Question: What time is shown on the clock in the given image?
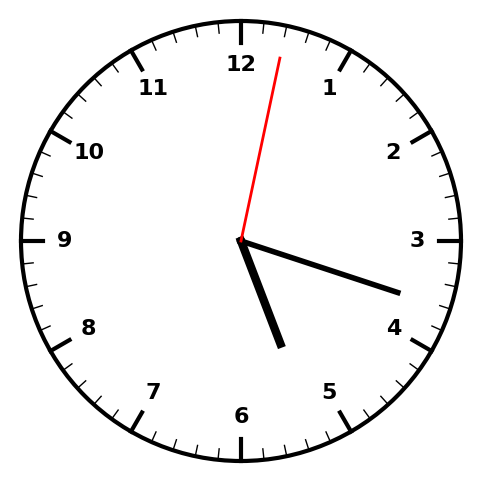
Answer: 05:18:02